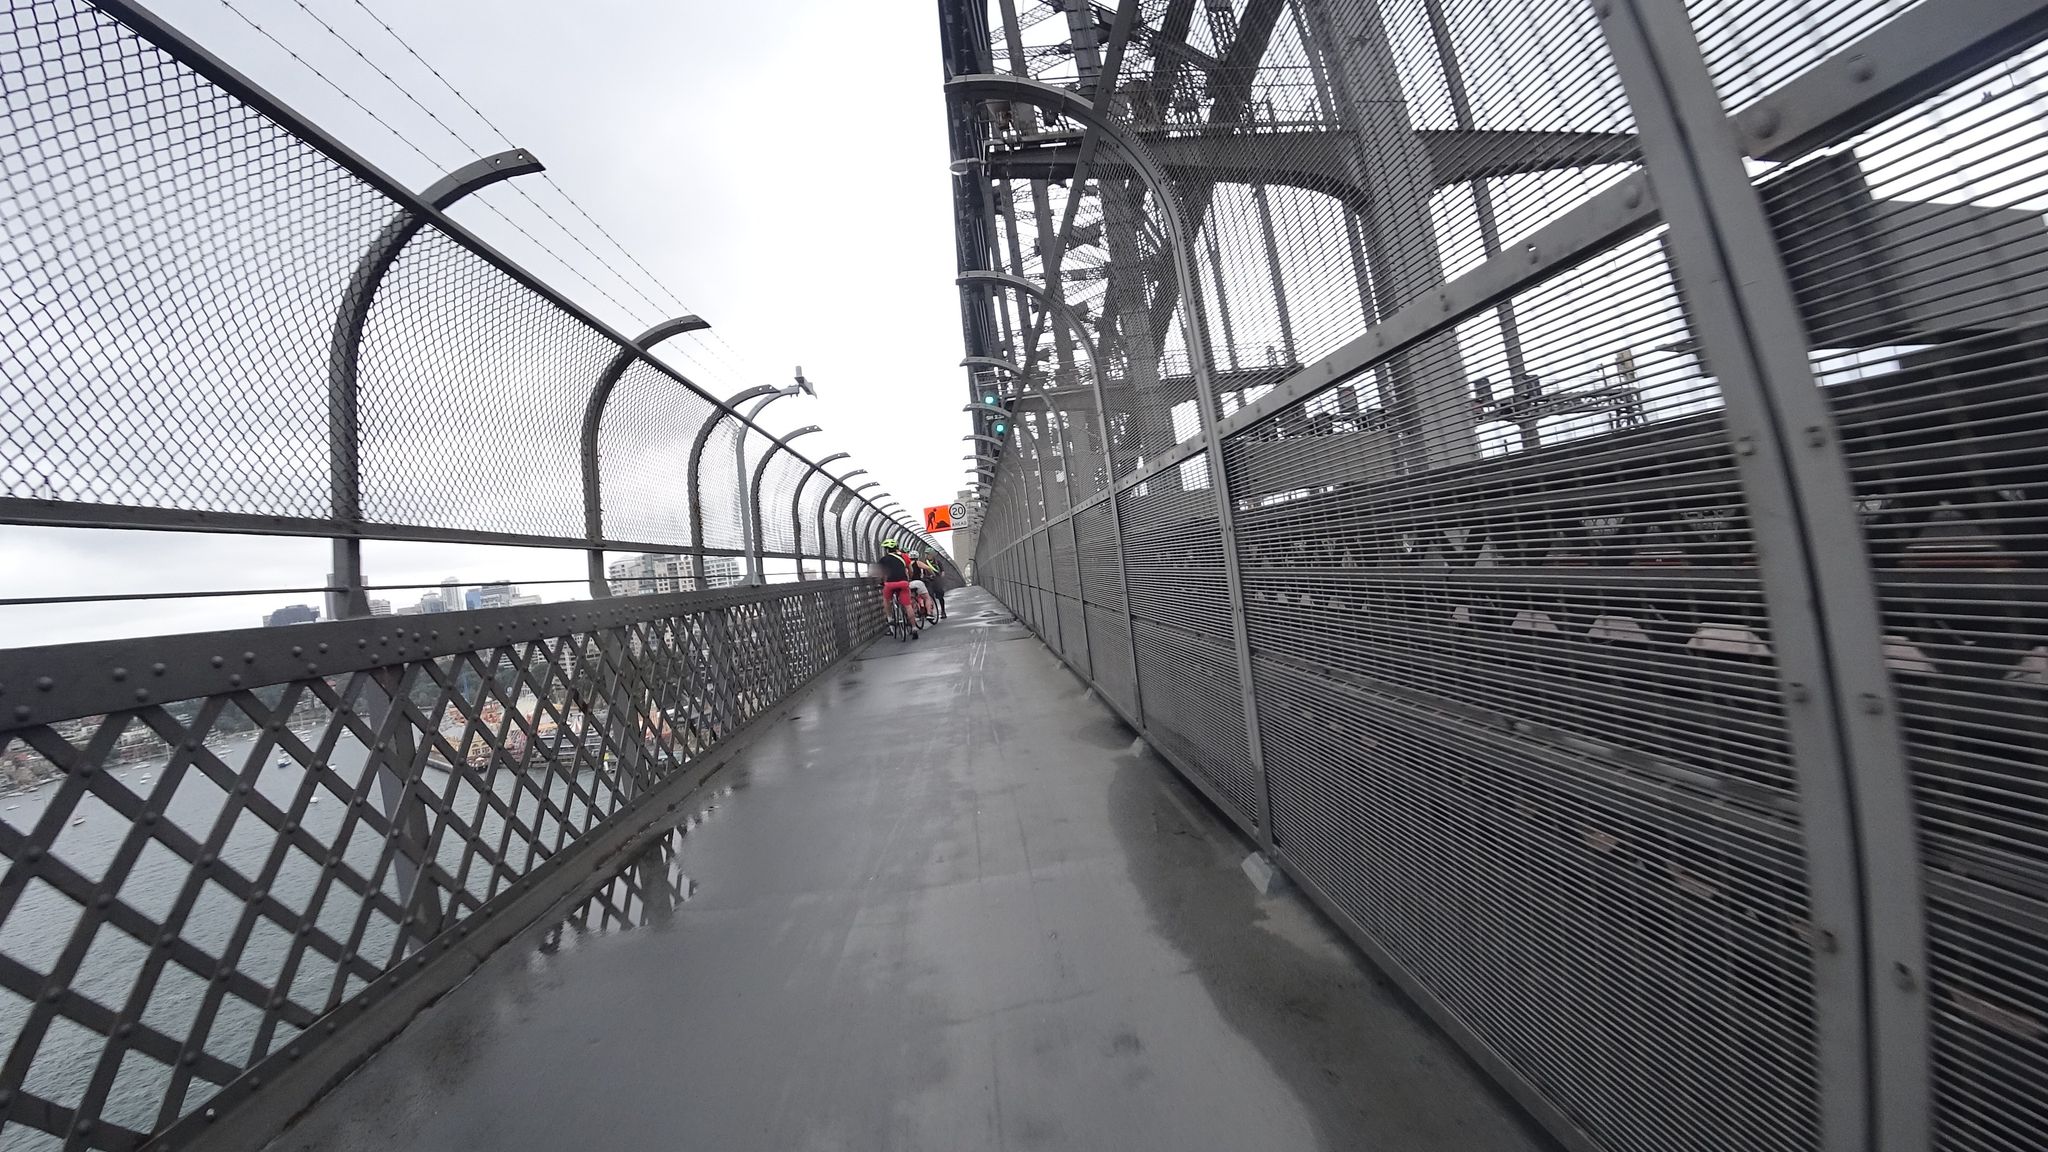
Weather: snowy
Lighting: day
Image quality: good
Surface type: cycling surface
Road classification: steps, cycleway
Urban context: urban centre
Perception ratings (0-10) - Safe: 7.33, Lively: 3.23, Beautiful: 2.46, Boring: 0.91, Depressing: 1.16, Wealthy: 3.23